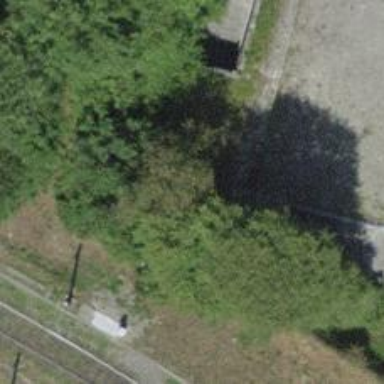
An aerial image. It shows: Footway tunnel.